Question: Count the number of objects in the diagram.
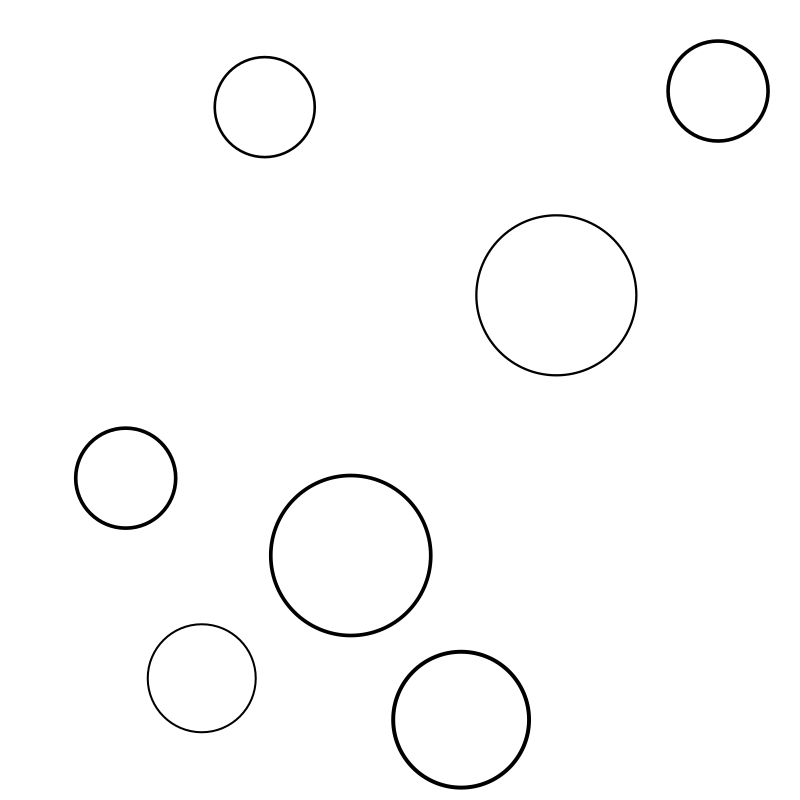
Answer: 7